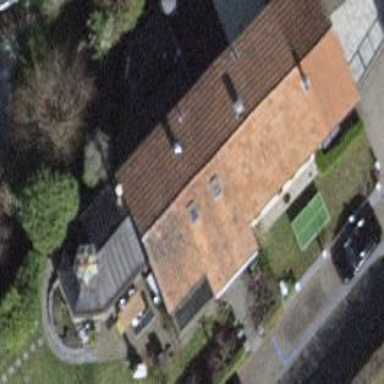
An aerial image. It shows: Detached building.